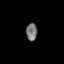
Tissue: prostate
Cell type: T cells
Senescence score: 0.7465
Nuclear area (px): 193
Mean DAPI intensity: 114.736